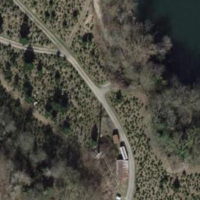
EUNIS habitat code: 45
Species observed at this site:
Erithacus rubecula